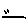
Label: line